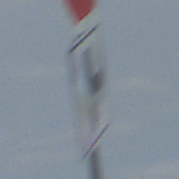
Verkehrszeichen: VerlaufVorfahrtsstrasse10
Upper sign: Stop
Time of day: SunriseSunset
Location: Outdoor (Nature)
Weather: PartlyCloudy
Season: NotSpecified
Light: Natural